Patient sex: F
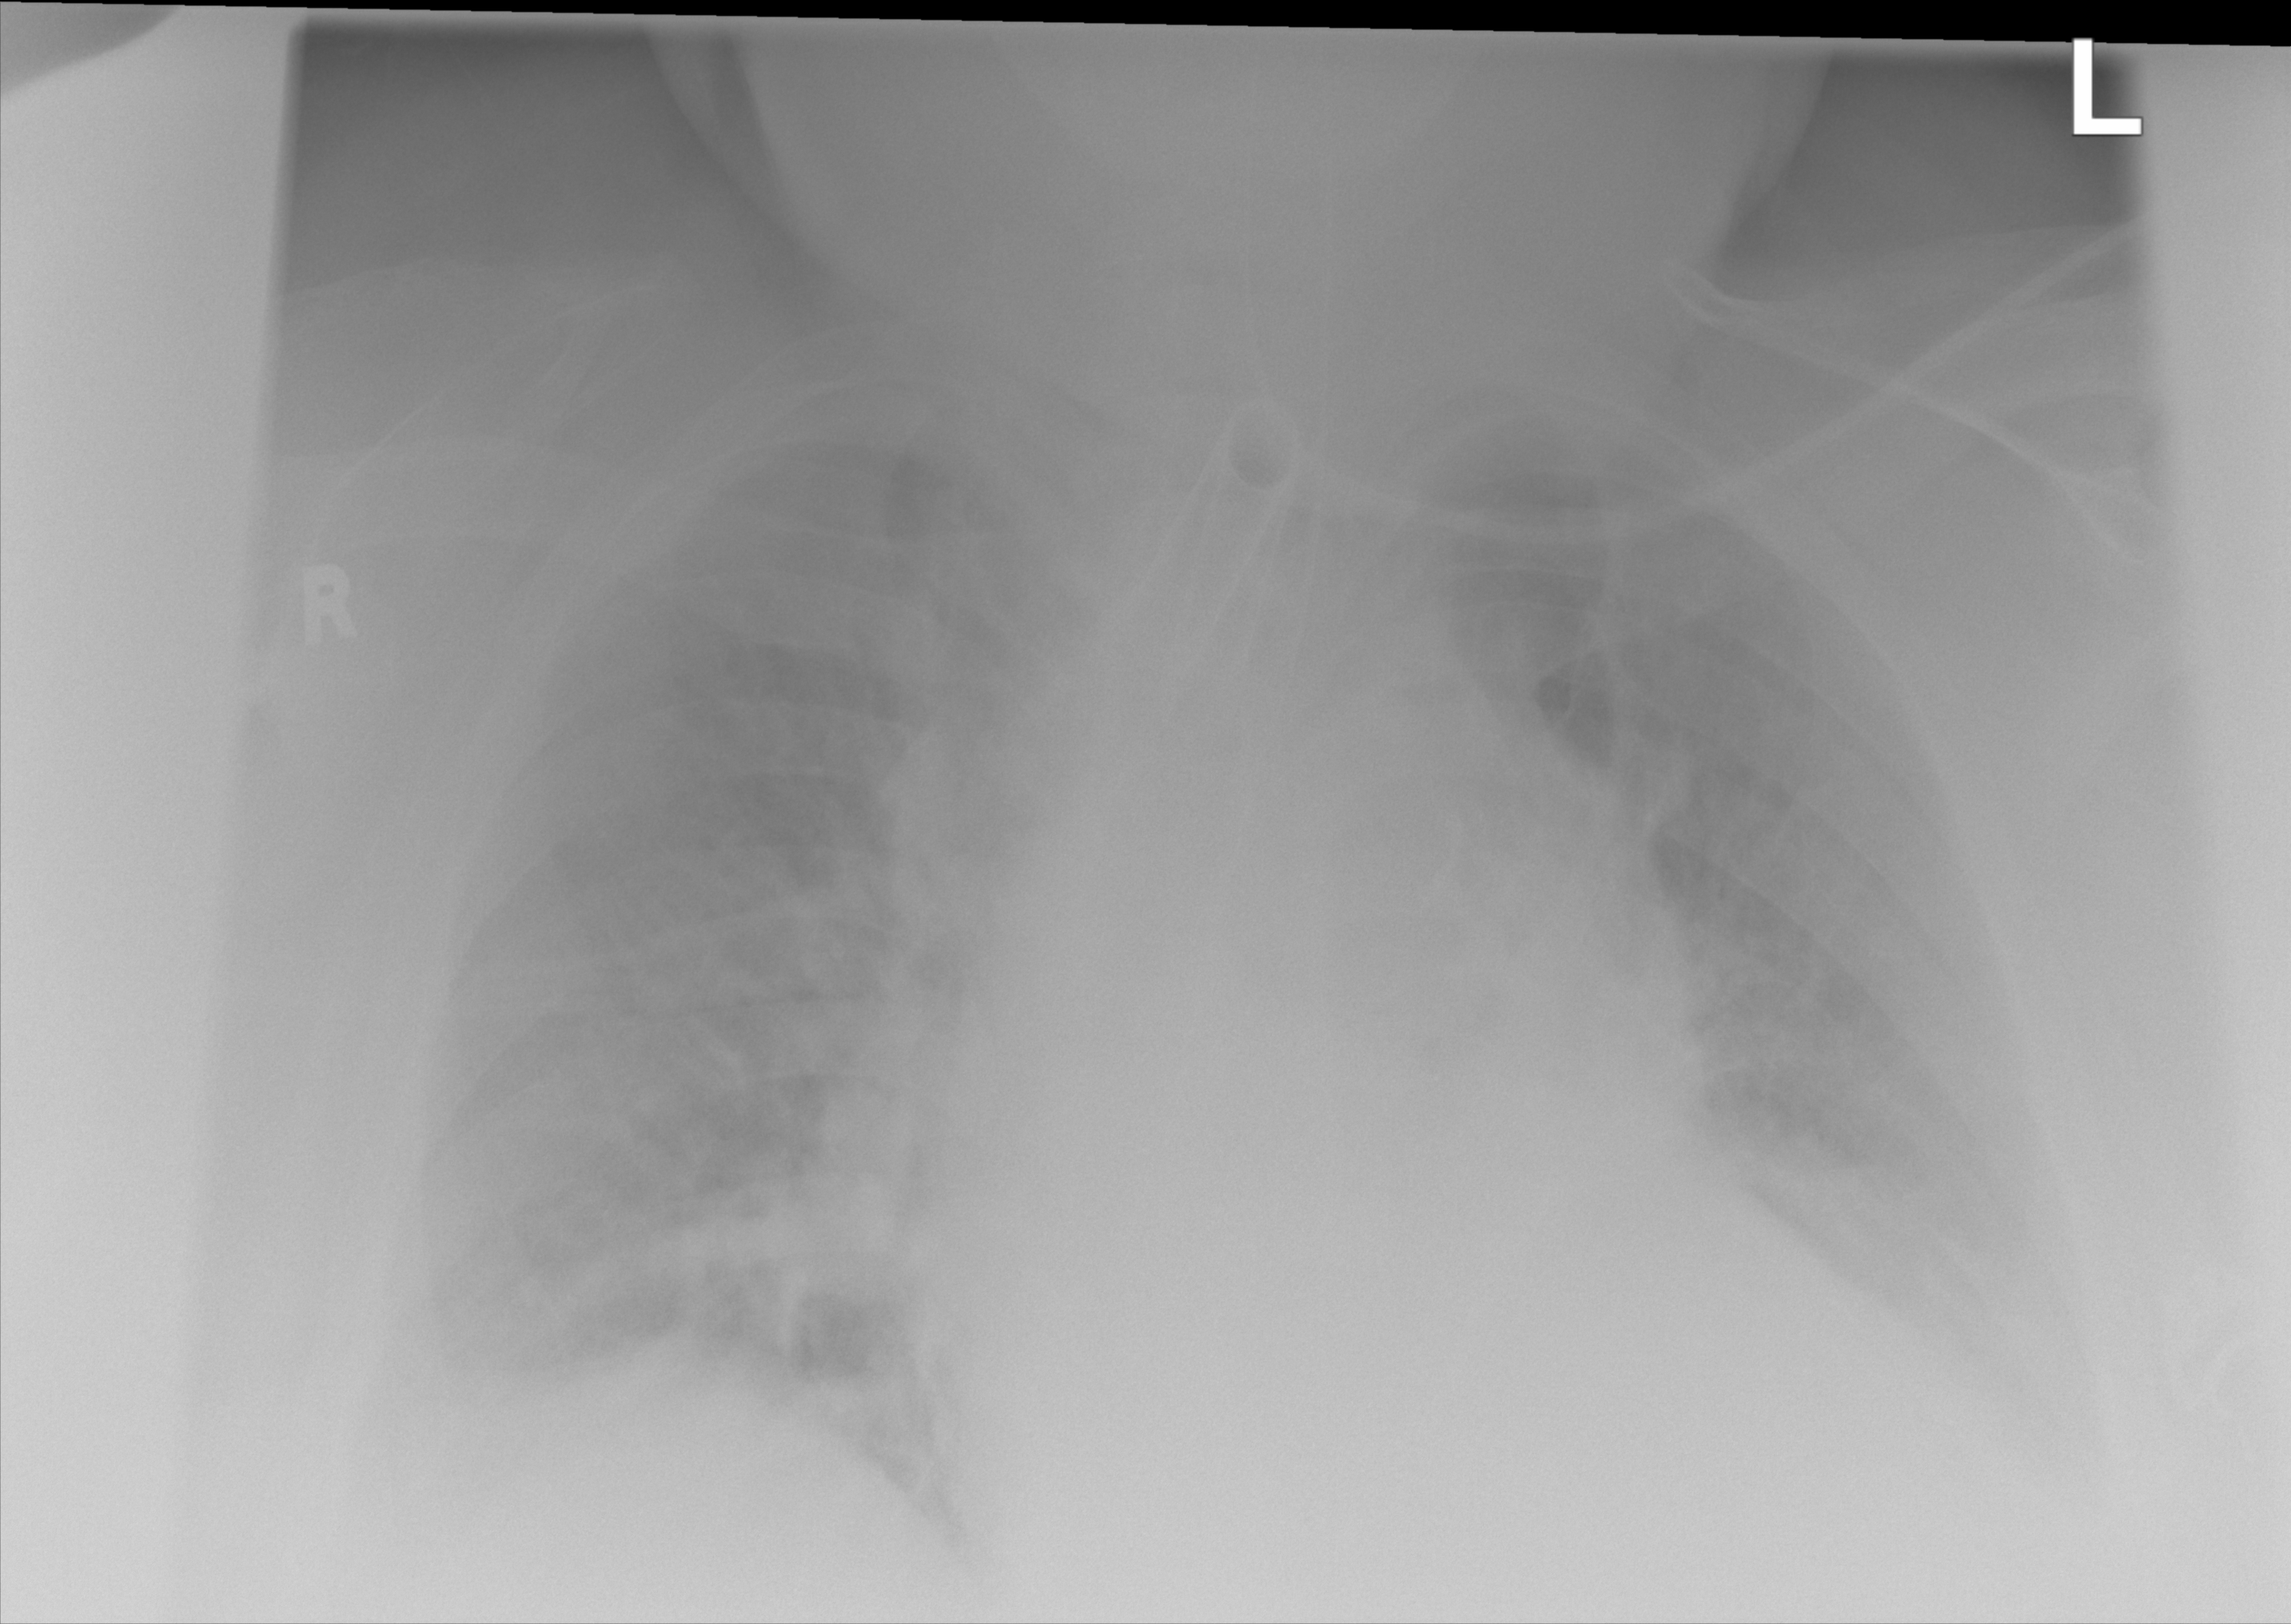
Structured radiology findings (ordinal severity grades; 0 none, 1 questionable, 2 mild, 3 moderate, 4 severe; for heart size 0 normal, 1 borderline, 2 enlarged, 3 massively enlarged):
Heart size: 2
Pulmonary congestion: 2
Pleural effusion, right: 1
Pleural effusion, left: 2
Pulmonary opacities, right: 2
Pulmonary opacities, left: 0
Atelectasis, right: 2
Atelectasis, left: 2